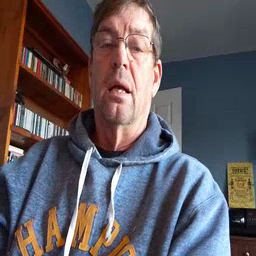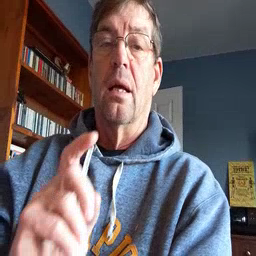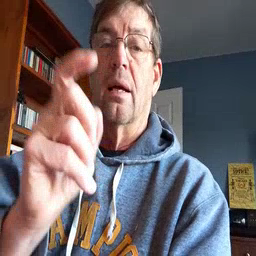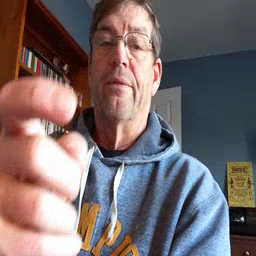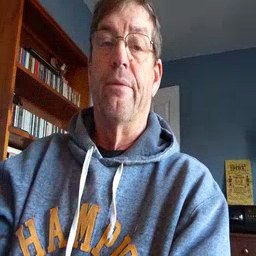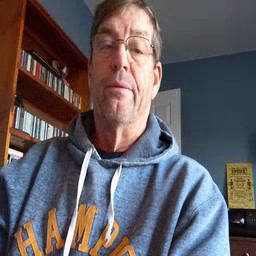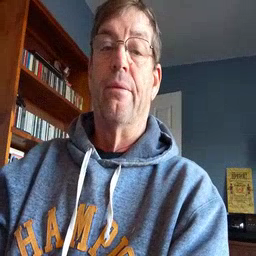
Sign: gift